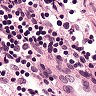
Metastatic tissue present: no